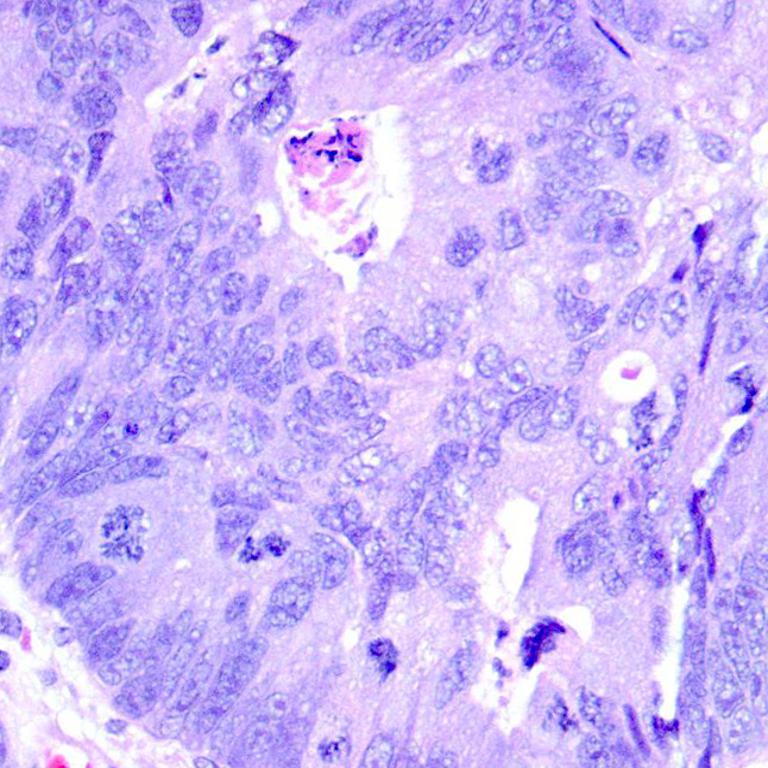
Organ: colon
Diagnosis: adenocarcinomas